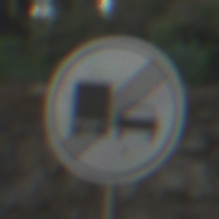
Verkehrszeichen: EndeUeberholverbotKraftfahrzeuge
Umgebung: Outdoor, Urban
Tageszeit: MorningAfternoon
Wetter: PartlyCloudy
Licht: Natural
Jahreszeit: NotSpecified
Kontrast: LowContrast